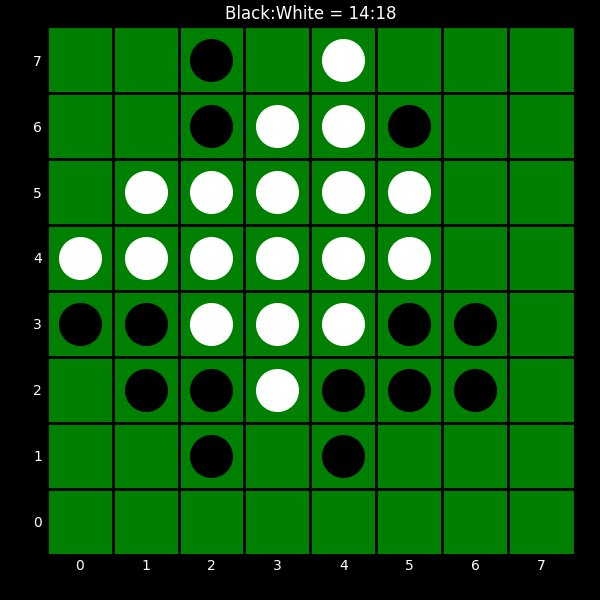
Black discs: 14
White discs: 18